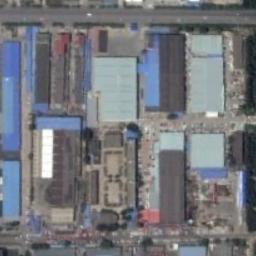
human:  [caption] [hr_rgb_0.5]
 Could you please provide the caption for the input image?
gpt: There are many houses in the industrial area .

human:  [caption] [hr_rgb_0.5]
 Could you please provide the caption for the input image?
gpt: The industrial area has some workshops of different sizes .

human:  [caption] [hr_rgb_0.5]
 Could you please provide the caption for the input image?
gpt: Neatly planned factories and roads in an industrial area with parking lots .

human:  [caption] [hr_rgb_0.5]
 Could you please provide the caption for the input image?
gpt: The road next to the industrial area is empty .

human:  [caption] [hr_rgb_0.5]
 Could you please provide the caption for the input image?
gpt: There are some blue buildings and black buildings on the industrial area .